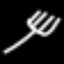
Label: fork